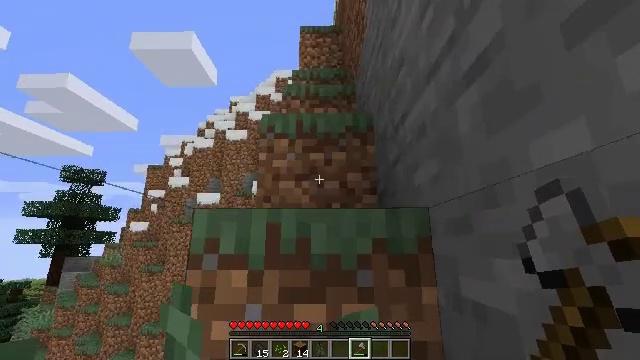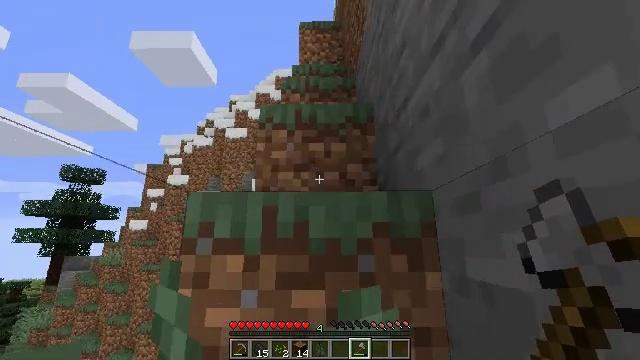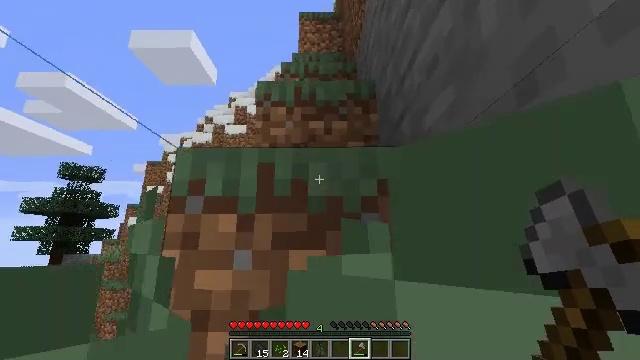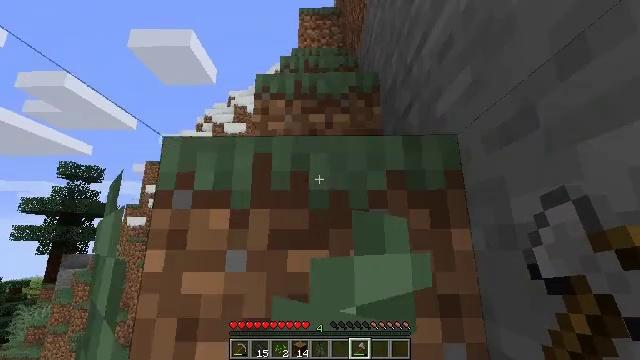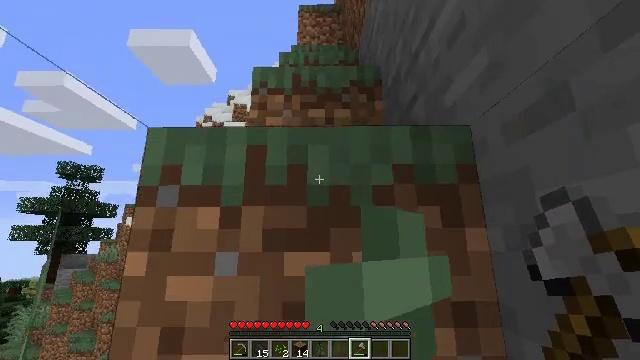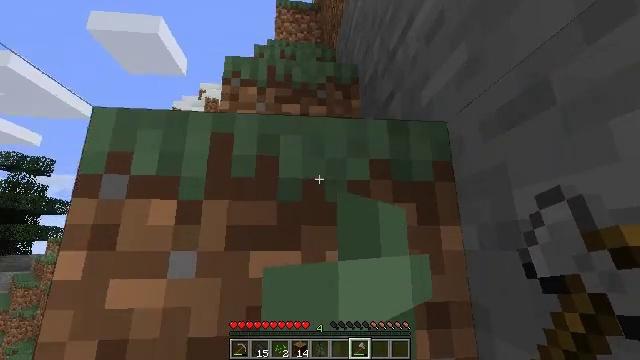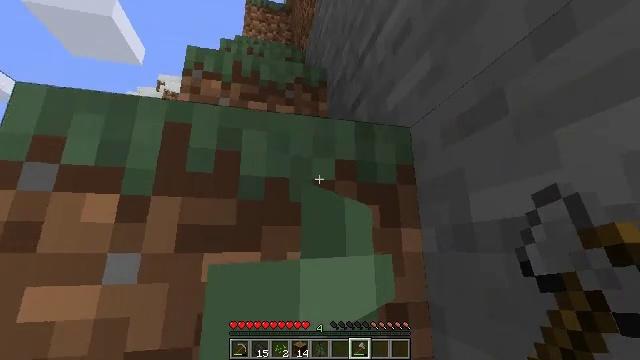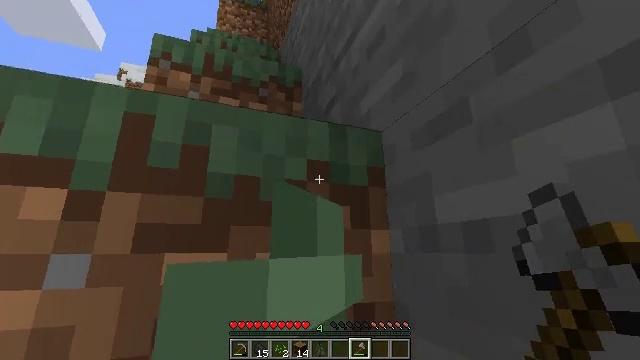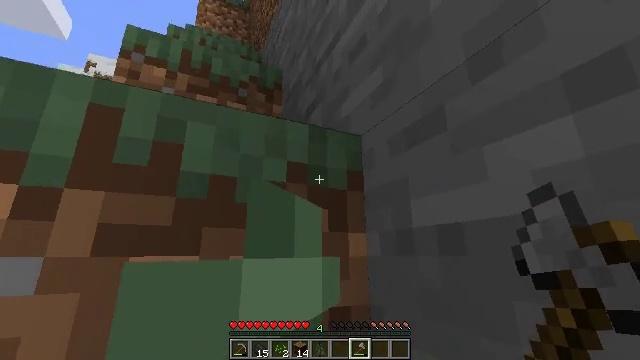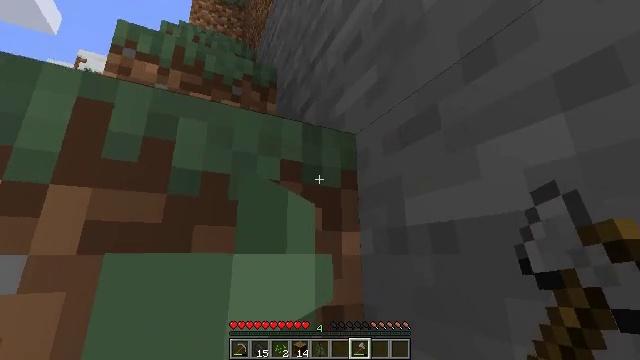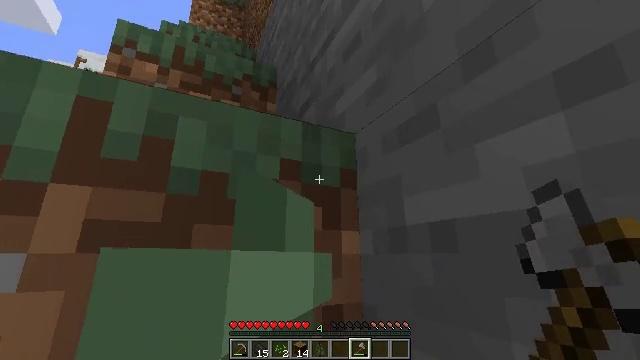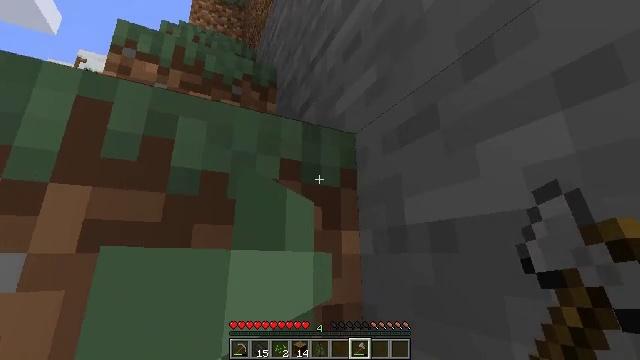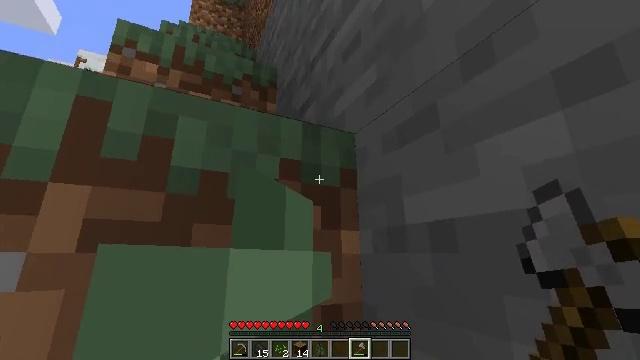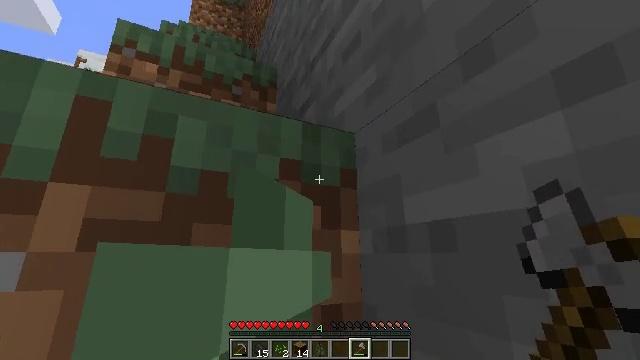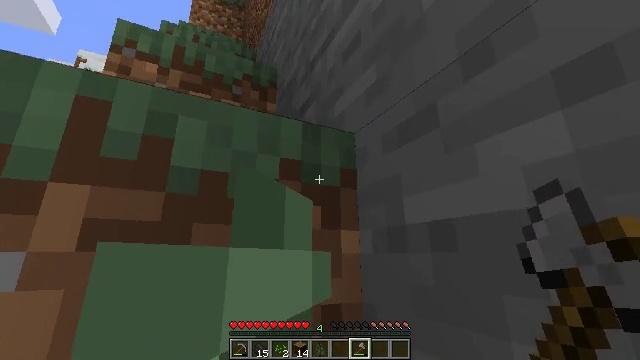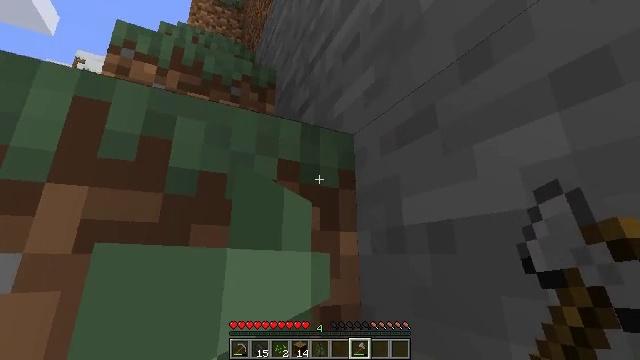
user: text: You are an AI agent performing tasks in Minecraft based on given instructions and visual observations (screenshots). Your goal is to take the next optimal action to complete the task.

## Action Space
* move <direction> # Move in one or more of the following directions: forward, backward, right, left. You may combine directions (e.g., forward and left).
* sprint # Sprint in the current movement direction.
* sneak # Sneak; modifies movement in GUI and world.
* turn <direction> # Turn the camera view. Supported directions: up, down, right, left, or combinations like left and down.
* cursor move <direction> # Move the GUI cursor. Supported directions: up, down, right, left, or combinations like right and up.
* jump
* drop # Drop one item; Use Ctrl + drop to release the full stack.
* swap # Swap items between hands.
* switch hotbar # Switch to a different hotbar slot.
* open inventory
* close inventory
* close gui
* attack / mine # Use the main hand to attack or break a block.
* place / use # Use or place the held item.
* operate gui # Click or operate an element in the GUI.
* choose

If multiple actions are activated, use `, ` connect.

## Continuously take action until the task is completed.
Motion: motion action
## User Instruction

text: Break the large fern to clear the space.
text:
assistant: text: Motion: move forward
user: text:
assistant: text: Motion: move forward
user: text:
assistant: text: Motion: no_op
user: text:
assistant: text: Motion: no_op
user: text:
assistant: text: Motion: turn right
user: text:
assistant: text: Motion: turn right
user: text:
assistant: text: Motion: turn right
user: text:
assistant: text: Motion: turn right
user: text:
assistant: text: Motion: turn right
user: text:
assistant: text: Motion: no_op
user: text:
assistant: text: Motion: no_op
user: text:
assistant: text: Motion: no_op
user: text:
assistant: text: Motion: no_op
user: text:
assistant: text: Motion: no_op
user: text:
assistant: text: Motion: no_op
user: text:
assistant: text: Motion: no_op
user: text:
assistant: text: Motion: no_op
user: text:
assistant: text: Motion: no_op
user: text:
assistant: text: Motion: turn right and up
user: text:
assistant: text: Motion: turn right and up
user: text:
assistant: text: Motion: turn right and up
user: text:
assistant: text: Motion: turn right and up
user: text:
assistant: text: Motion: turn right
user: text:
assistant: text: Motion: turn right
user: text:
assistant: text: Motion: no_op
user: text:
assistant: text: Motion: no_op
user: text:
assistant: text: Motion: no_op
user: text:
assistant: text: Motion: no_op
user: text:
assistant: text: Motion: no_op
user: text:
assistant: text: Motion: no_op